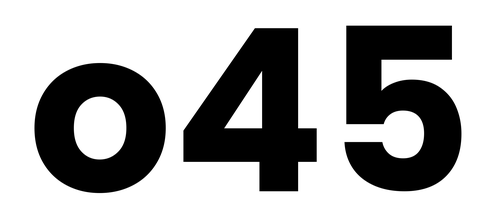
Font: Poppins-Bold